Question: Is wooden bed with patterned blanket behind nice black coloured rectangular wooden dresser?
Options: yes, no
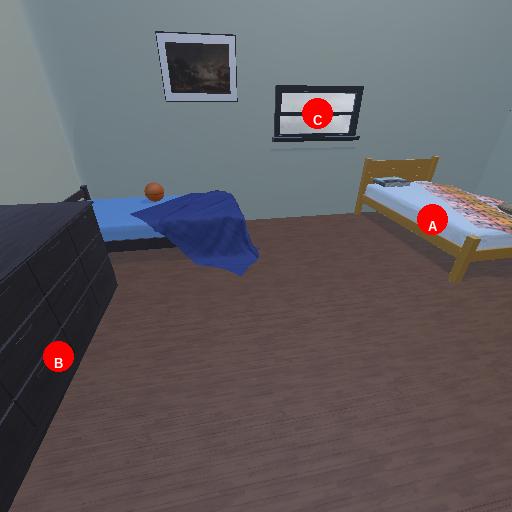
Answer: yes